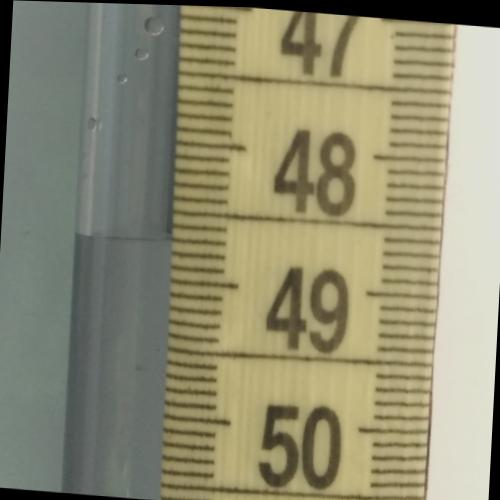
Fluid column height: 48.7 cm